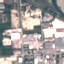
Land use / land cover: Industrial